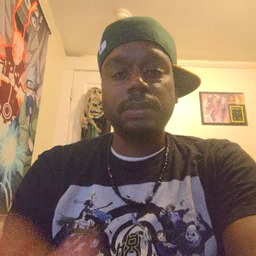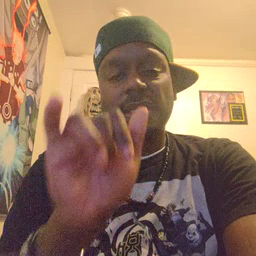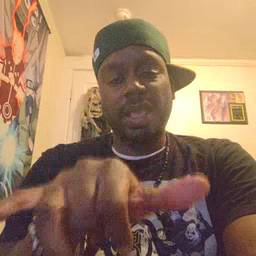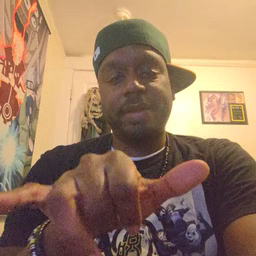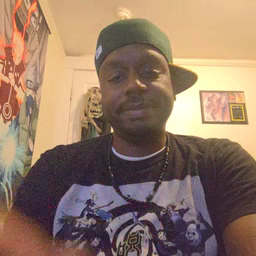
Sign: that